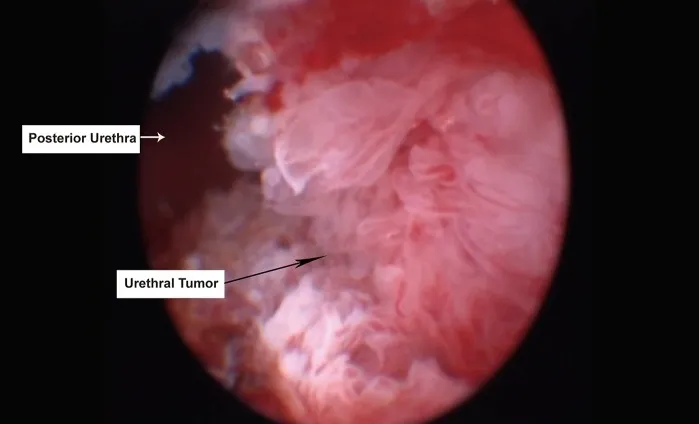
Tumor located in the membranous urethra under transurethral endoscopy. The black arrow indicated urethral tumor, while white arrow indicated normal posterior urethra.
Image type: endoscopy (arthroscopy)